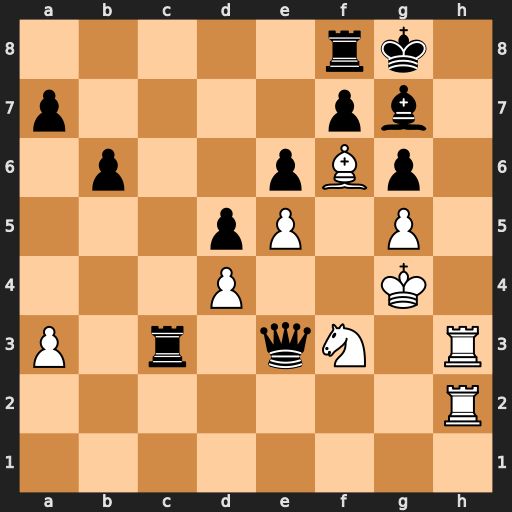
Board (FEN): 5rk1/p4pb1/1p2pBp1/3pP1P1/3P2K1/P1r1qN1R/7R/8
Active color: w
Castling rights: -
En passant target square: -
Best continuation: Rh8+ Bxh8 Rxh8#